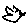
Label: bird